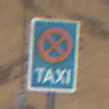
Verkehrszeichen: Taxenstand
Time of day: Midday
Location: Outdoor (Nature)
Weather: Clear
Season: NotSpecified
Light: Natural